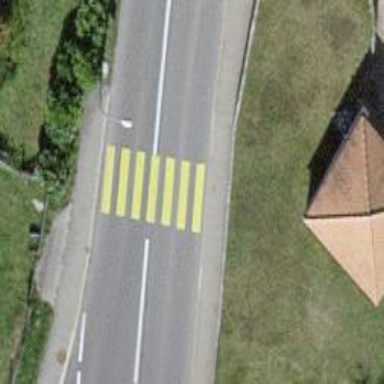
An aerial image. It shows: Marked asphalt footway with zebra crossing.